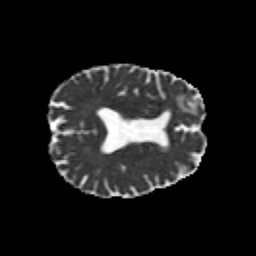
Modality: MD
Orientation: axial
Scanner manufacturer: siemens
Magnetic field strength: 3 T
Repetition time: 6.8 s
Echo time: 0.093 s